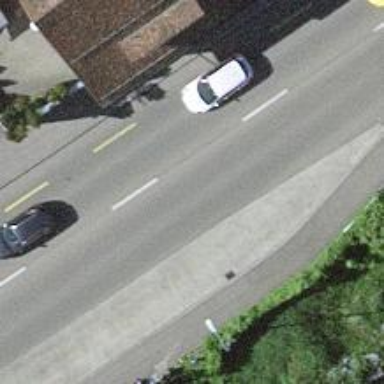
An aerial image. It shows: Primary highway with asphalt surface and designated lane for cyclists.